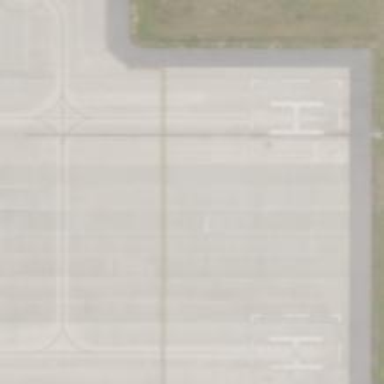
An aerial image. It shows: Apron at the airport.